Field crop: maize
Growth stage: 1
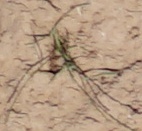
Species: lolium